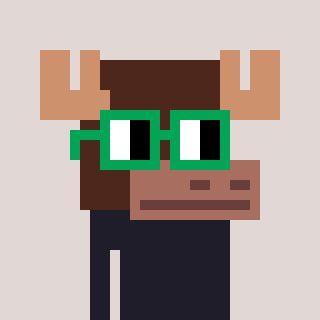
a pixel art character with square green glasses, a moose-shaped head and a grayscale-colored body on a warm background